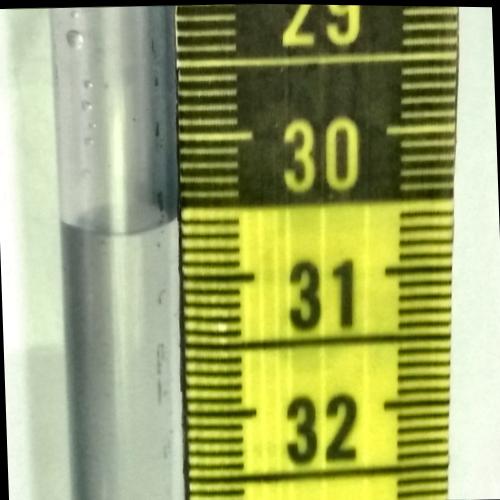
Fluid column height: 30.6 cm